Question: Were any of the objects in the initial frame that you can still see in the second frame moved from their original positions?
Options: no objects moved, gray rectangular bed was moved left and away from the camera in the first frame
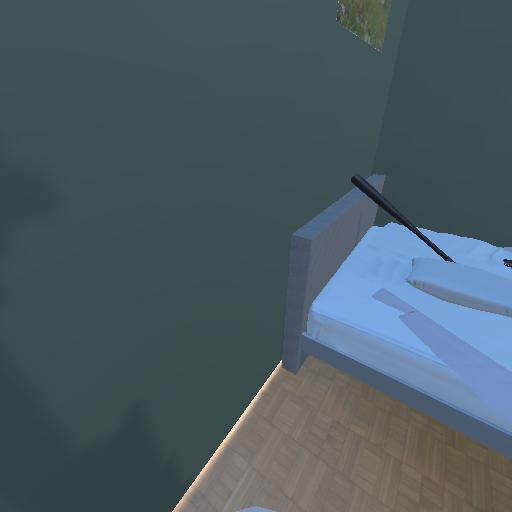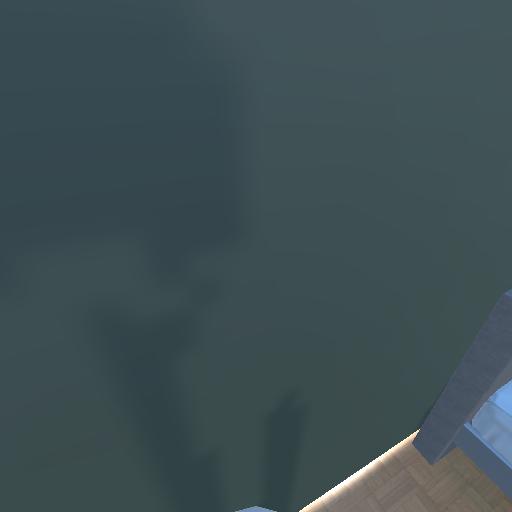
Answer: no objects moved